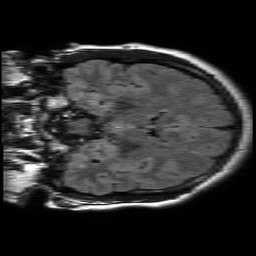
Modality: FLAIR
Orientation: coronal
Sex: female
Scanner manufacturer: philips
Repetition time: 11 s
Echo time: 0.125 s